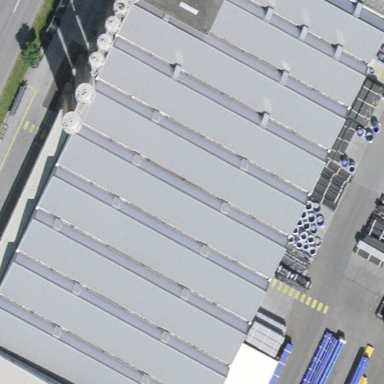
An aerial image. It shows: Industrial building.